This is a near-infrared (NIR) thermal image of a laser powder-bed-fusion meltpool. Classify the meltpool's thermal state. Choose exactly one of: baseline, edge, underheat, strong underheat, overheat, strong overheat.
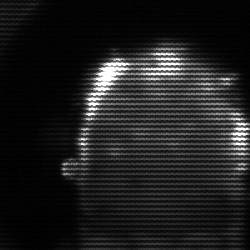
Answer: baseline